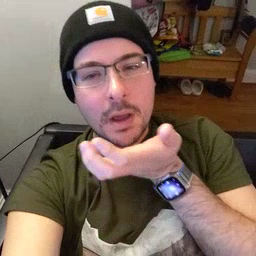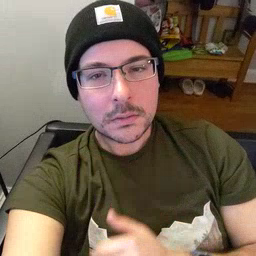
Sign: grass